Question: I'm upgrading a very old codebase from JpGraph/2.3 to 4.2.0. The biggest issue is that legend colours no longer match graph colours:

'''
$good = new BarPlot([10, 12, 11, 9]);
$good->SetLegend('Good');
$good->SetFillGradient('#089B81', '#089B81:1.2', GRAD_LEFT_REFLECTION);
$bad = new BarPlot([4, 5, 2, 8]);
$bad->SetLegend('Bad');
$bad->SetFillGradient('#9B0829', '#9B0829:1.2', GRAD_LEFT_REFLECTION);
$both = new AccBarPlot([$good, $bad]);
$graph = new Graph(400, 300, 'auto');
$graph->SetScale('textlin');
$graph->Add($both);
$graph->Stroke();
'''
Apparently, legend colours are now hard-coded in themes (PHP classes that extend the 'Theme' abstract class).
Is there a way to either set legend colours manually or make it automatic as in version 2? I have several plots that use different colours and writing a theme for each colour combination looks like overkill.
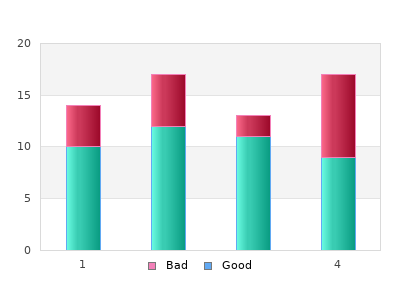
Answer: In the end I did write a theme:
'''
class MyJpGraphTheme extends UniversalTheme
{
function GetColorList()
{
$colors = array();
if (isset($this->graph->plots)) {
foreach ($this->graph->plots as $level1) {
if (!isset($level1->plots)) {
continue;
}
foreach ($level1->plots as $level2) {
$colors[] = $level2->color;
}
}
}
return $colors ? $colors : parent::GetColorList();
}
}
'''
Please don't do this at home. It works for me because the 'color' property gets actually populated in my real codebase, something I don't think that happens in the simplified test case I shared.